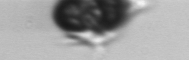
Label: Mesodinium